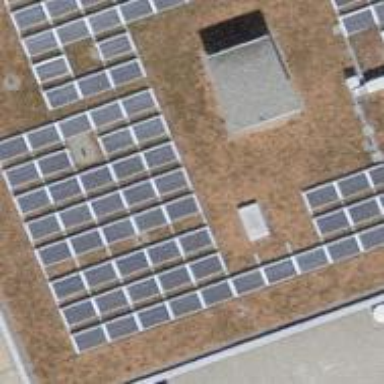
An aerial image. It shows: Solar power generator using photovoltaic method with solar photovoltaic panel types.